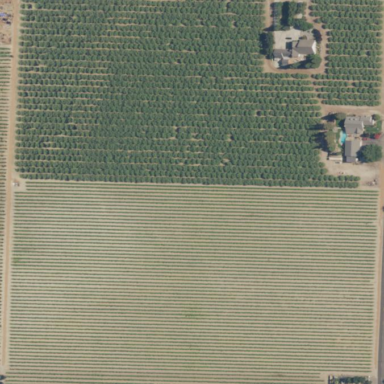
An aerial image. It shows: Vineyard.